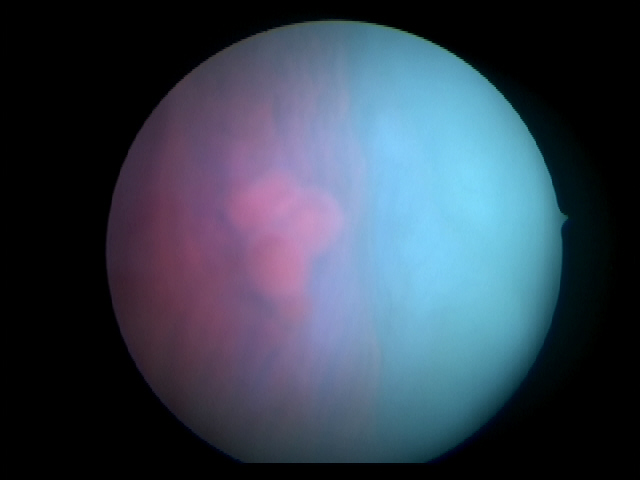
Modality: BLC
Class: Malignant
Subclass: HighGradePapillary
Lesion: L1
Stage: Ta
Morphology: Papillary
Bladder cancer association: Yes